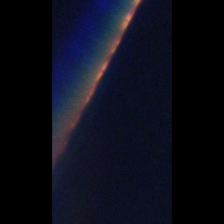
Taxon: Psuedo-nitzschia
Group: Diatoms